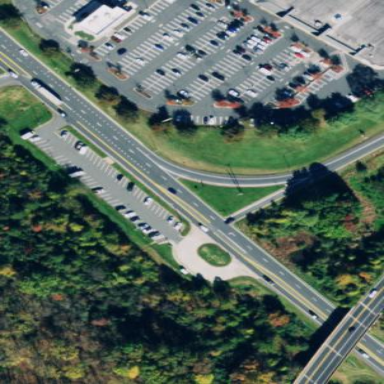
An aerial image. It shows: Parking area with asphalt surface designed for park and ride use.